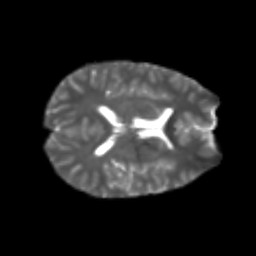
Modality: T2w
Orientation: axial
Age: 21
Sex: male
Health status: healthy
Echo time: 0.074 s